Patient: sex M, age 19
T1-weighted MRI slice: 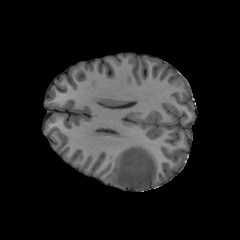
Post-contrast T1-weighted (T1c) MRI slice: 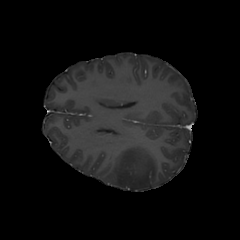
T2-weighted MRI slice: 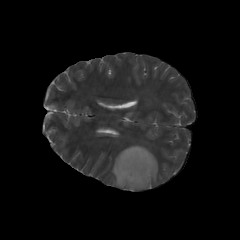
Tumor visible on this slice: yes
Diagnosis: Oligodendroglioma, IDH-mutant, 1p/19q-codeleted
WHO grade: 3